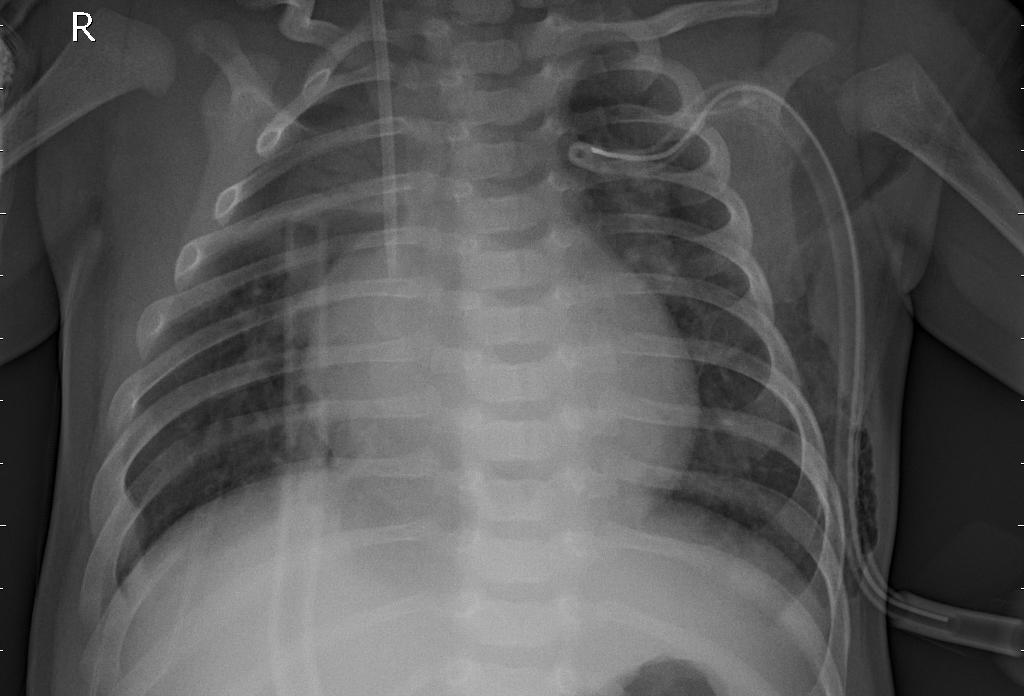
Diagnosis: PNEUMONIA